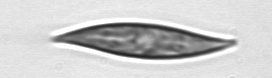
Label: Pleurosigma